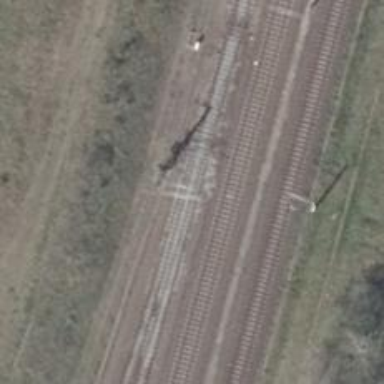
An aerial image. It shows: Milestone along the railway with catenary mast.